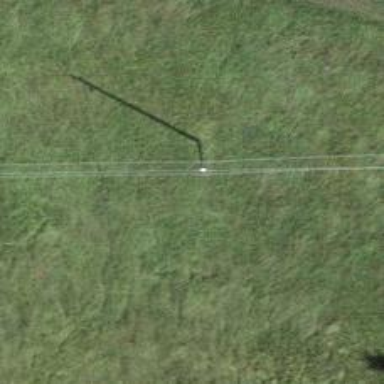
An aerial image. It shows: Utility pole as the man-made structure.